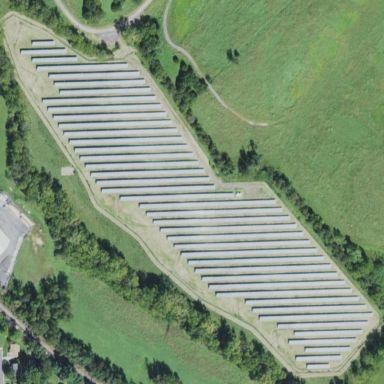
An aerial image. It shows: Solar power plant with photovoltaic technology surrounded by fence.